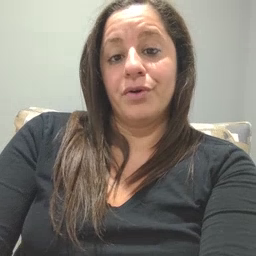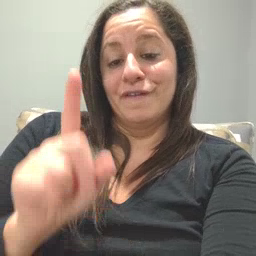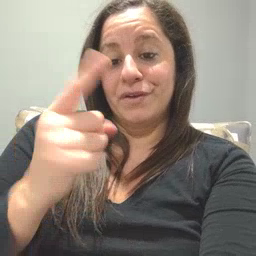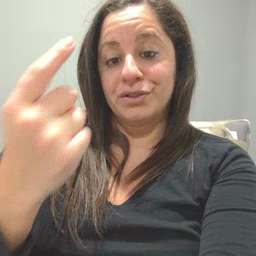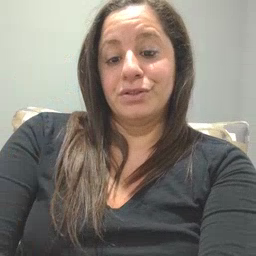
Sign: first